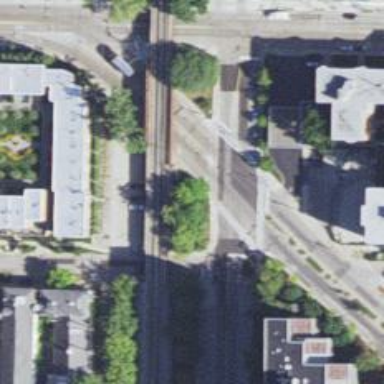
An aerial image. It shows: Rail line running along electrified embankment.